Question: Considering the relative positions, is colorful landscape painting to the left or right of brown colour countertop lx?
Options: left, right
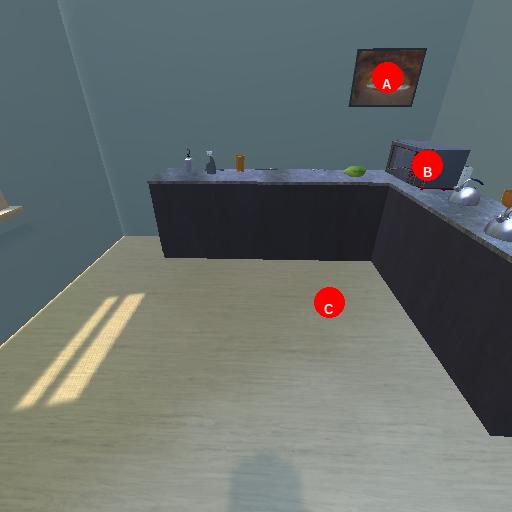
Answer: left